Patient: sex M, age 42
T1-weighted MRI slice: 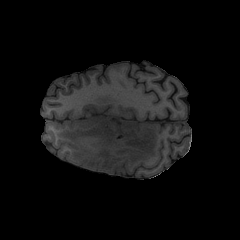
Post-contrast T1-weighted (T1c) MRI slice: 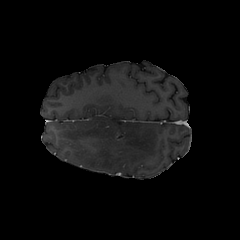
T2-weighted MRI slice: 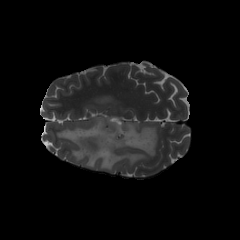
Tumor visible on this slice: yes
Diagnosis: Astrocytoma, IDH-mutant
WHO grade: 3